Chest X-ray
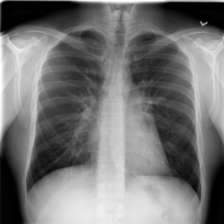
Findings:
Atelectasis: negative
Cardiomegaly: negative
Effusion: negative
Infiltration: negative
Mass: negative
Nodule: negative
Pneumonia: negative
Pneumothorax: negative
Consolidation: negative
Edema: negative
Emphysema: negative
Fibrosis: negative
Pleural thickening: negative
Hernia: negative